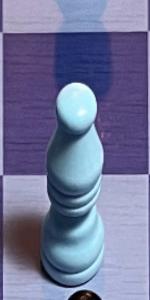
Label: Bishop_White